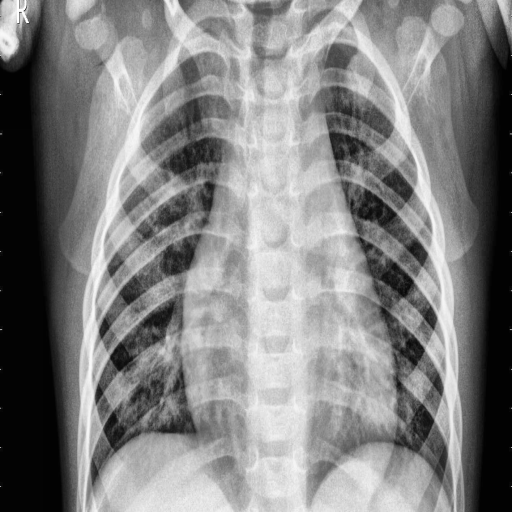
Finding: PNEUMONIA